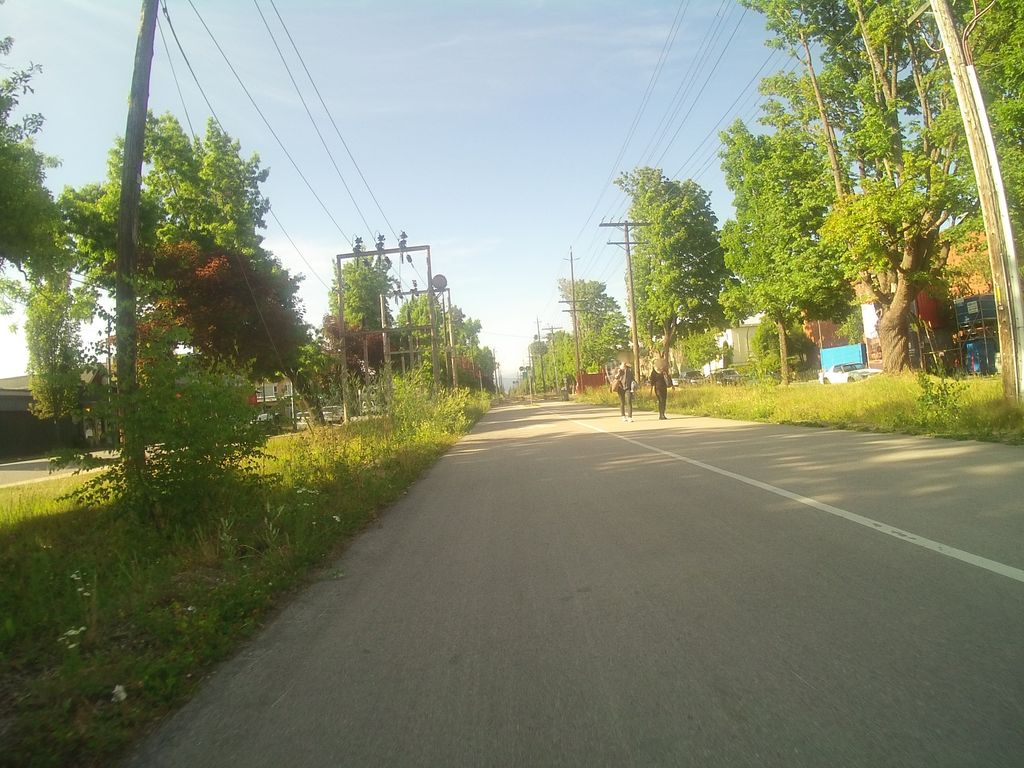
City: vancouver